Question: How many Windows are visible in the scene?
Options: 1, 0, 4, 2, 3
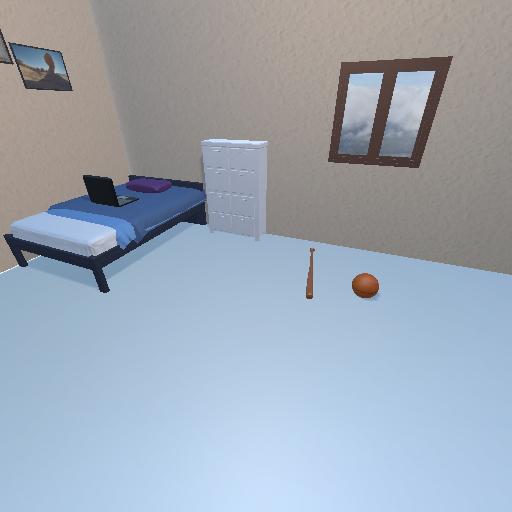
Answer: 1